Field crop: maize
Growth stage: 1
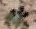
Species: chenopodium